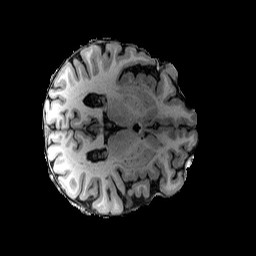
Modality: T1w
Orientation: axial
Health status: healthy